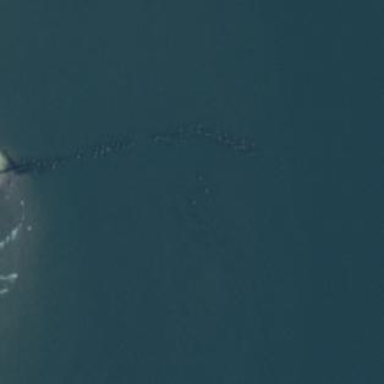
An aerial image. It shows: Reef composed of pilings.